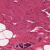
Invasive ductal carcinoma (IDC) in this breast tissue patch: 0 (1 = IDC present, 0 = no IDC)